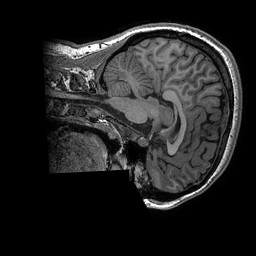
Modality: T1w
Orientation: sagittal
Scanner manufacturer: ge
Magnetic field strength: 3 T
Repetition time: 0.008156 s
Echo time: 0.00318 s